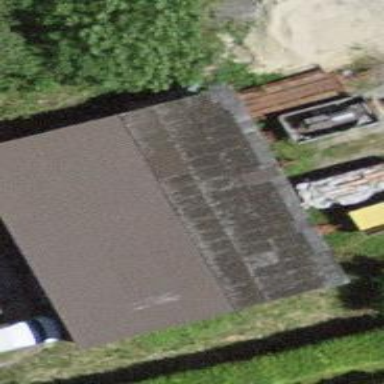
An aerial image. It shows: Garage building.